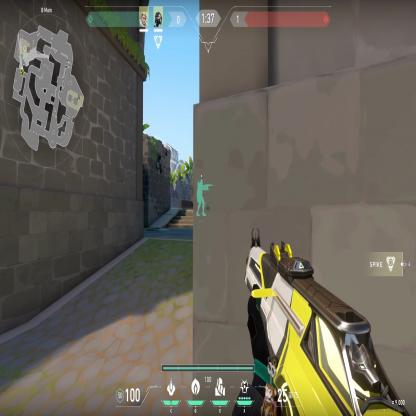
Label: teammate